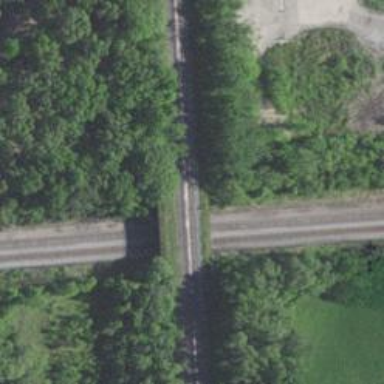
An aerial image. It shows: Railway track.